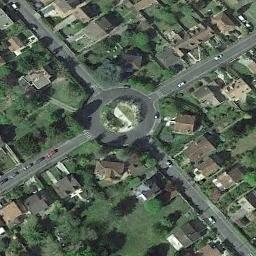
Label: roundabout